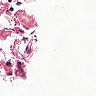
Metastatic tissue present: no